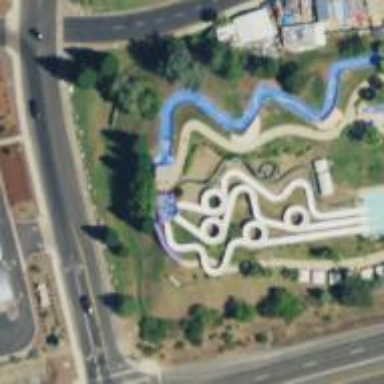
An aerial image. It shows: Water slide attraction.